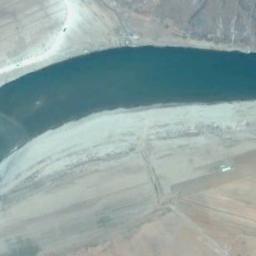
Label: river